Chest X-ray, AP view. Patient: 66 years old, sex M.
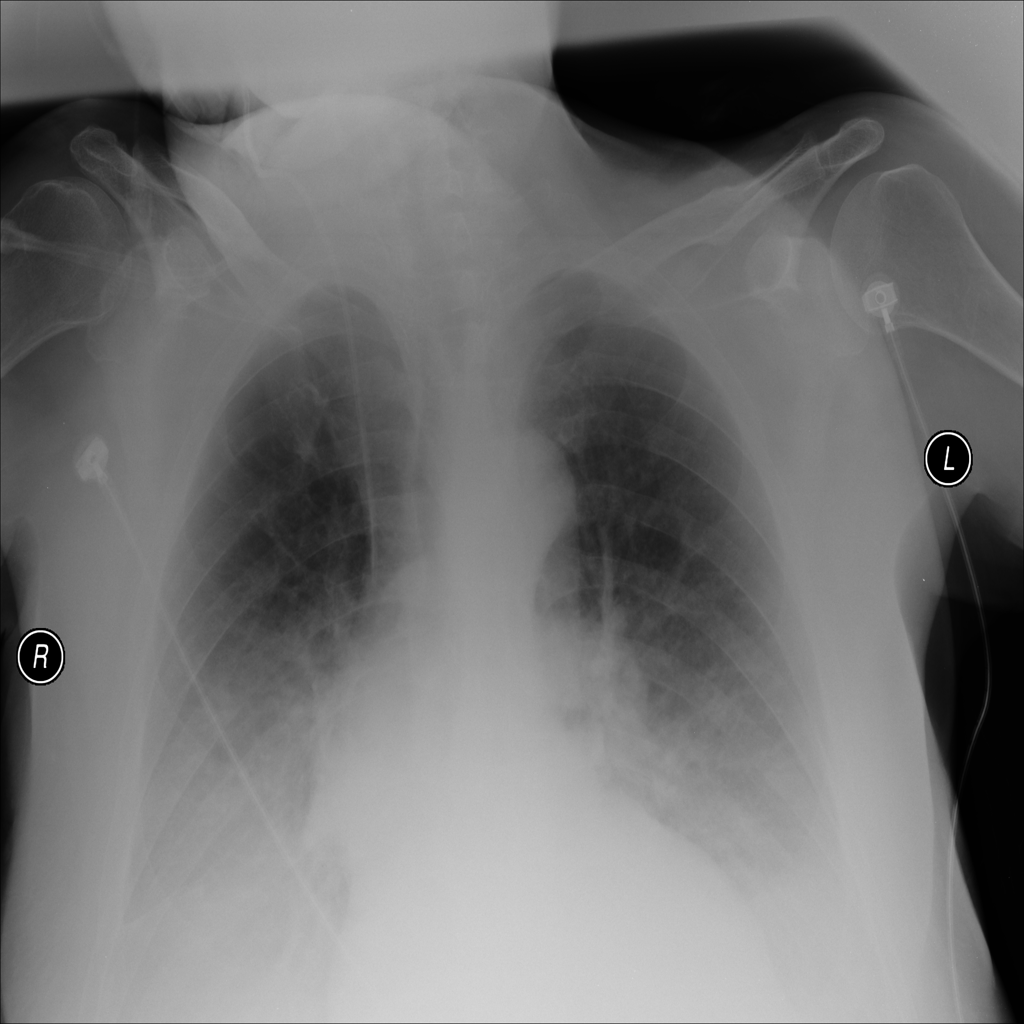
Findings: Atelectasis